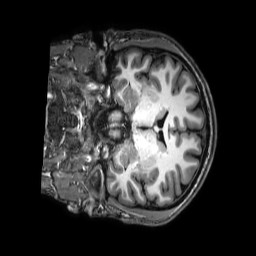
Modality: T1w
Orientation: coronal
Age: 24
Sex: male
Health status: healthy
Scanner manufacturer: philips
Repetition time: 0.009 s
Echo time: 0.004 s